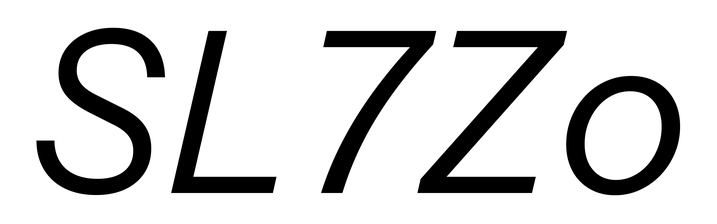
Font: InstrumentSans-Italic_Italic